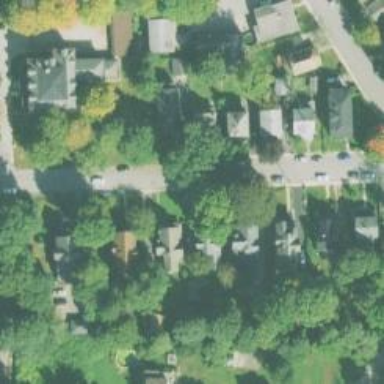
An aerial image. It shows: Residential driveway serving as service road.